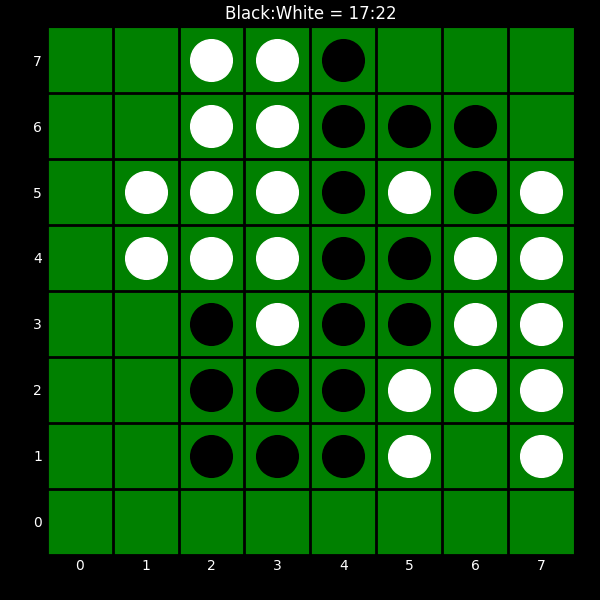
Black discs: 17
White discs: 22